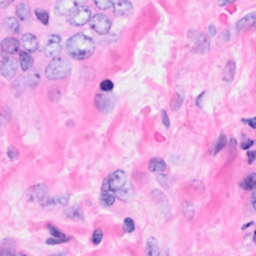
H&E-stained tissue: Breast